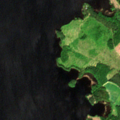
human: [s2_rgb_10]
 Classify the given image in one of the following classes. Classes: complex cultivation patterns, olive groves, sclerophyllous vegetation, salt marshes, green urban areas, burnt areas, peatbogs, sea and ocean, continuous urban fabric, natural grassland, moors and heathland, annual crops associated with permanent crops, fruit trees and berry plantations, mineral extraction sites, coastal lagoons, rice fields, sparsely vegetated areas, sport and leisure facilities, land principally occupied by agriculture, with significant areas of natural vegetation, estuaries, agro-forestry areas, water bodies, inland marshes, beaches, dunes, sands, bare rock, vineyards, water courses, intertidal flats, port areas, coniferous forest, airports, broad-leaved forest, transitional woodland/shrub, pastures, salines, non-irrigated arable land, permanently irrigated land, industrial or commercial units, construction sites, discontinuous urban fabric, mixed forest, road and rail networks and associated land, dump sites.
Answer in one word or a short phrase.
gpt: mixed forest, transitional woodland/shrub, water bodies